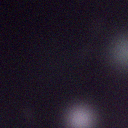
Screen state: off